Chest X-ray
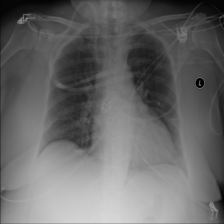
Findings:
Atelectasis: negative
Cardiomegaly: negative
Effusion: negative
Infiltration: negative
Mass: negative
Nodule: negative
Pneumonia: negative
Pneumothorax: negative
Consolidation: negative
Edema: negative
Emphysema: negative
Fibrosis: negative
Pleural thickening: negative
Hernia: negative